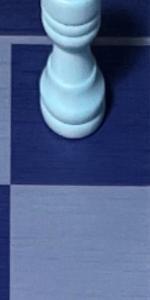
Label: Empty